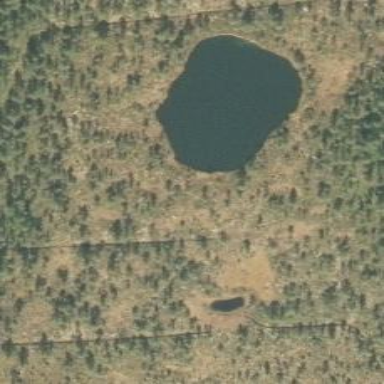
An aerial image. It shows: Lake with natural water.